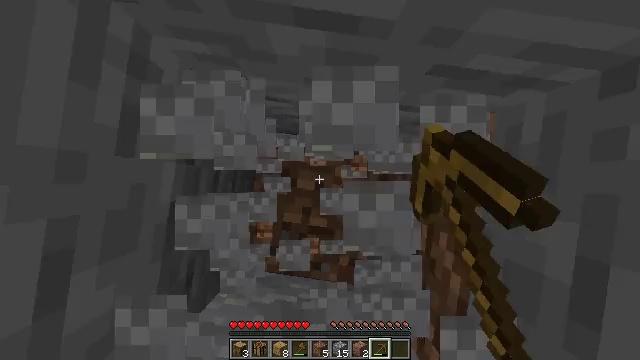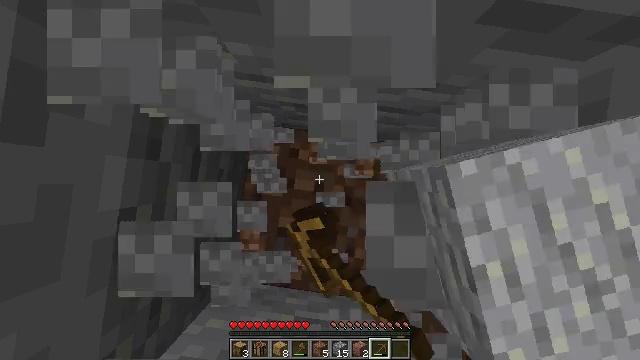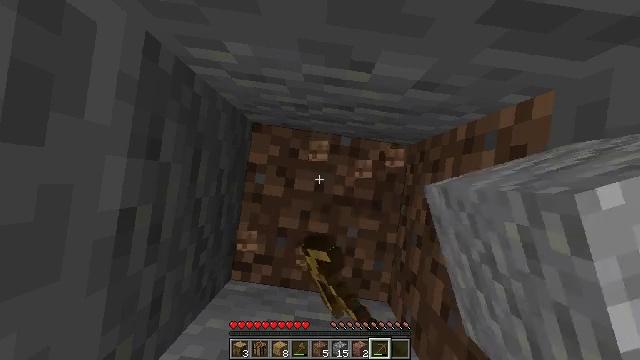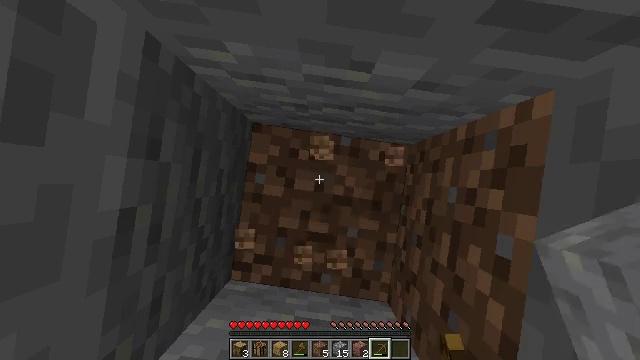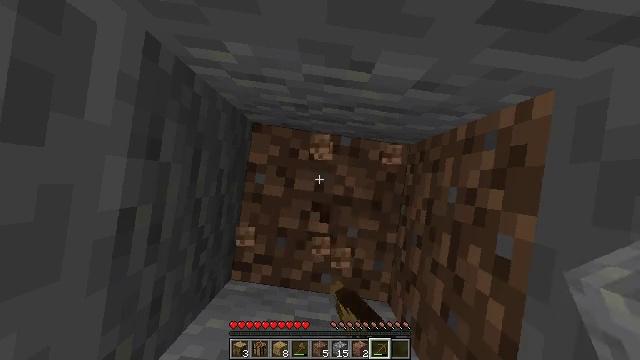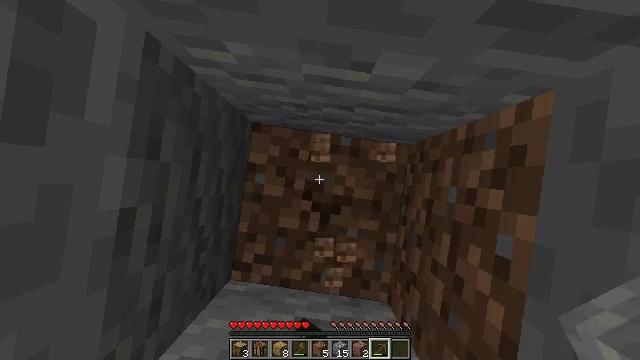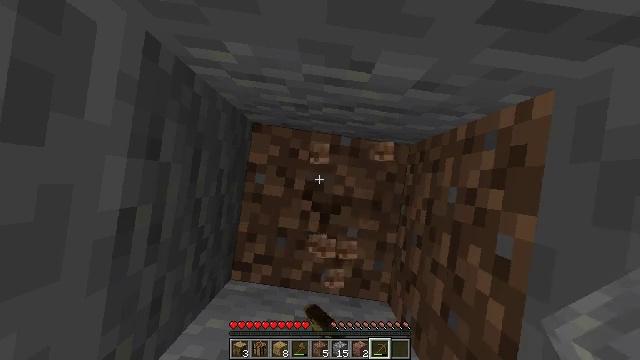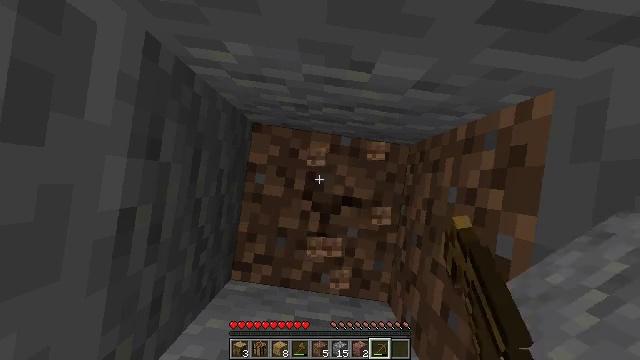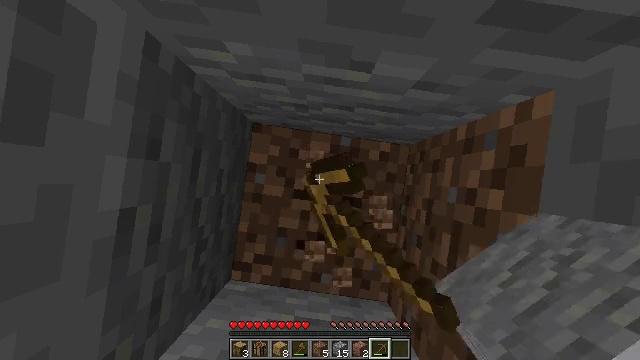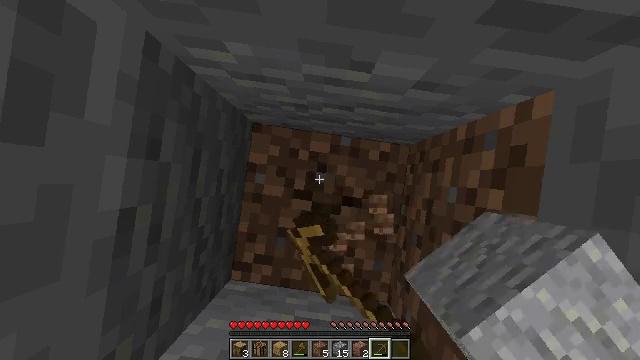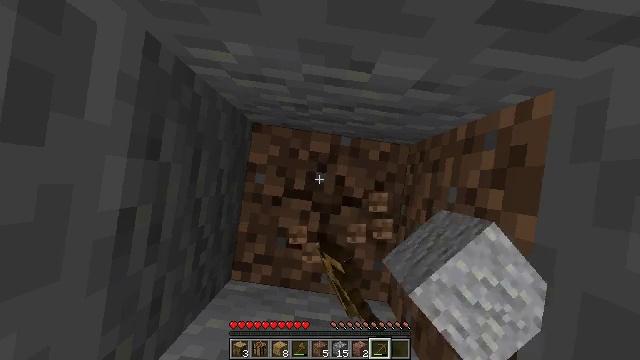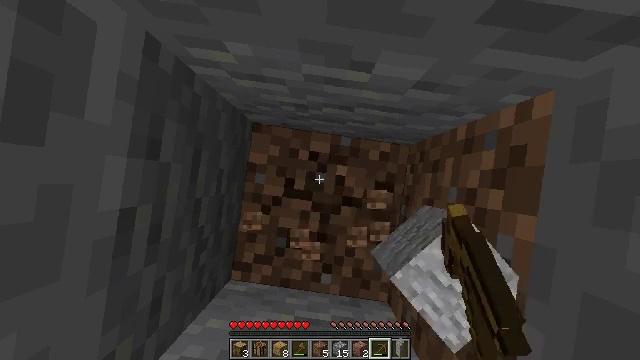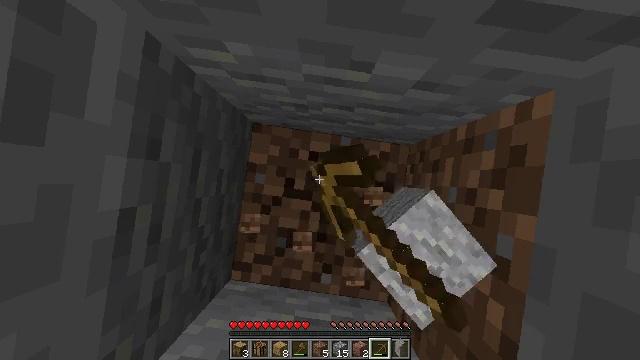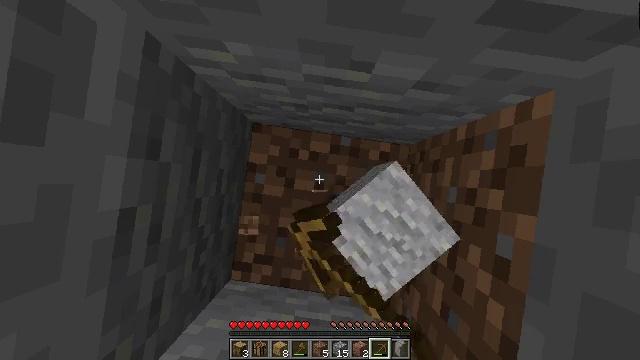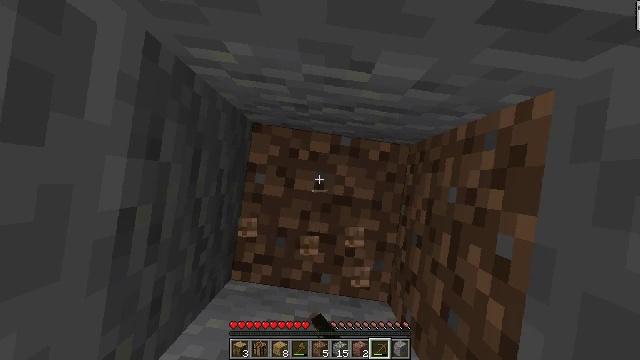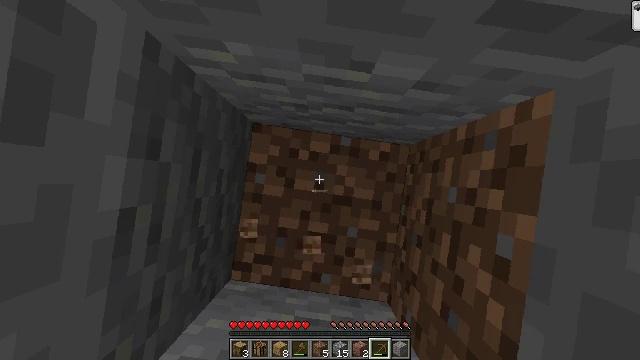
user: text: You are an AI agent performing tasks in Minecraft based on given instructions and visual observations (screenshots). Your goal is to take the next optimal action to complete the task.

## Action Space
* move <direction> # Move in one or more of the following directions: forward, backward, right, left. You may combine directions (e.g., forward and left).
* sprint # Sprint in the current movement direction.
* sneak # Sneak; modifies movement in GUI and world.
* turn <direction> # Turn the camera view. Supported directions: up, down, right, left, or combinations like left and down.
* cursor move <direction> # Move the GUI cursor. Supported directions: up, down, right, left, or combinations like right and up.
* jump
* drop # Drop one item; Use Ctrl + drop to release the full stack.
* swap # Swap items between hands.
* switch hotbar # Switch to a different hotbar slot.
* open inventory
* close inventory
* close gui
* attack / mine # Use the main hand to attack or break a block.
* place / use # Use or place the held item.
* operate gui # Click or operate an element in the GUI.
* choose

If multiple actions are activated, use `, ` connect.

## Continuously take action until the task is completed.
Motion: motion action
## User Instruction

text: Mine dirt from the ground.
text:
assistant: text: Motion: attack / mine
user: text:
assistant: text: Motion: attack / mine
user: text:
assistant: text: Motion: attack / mine
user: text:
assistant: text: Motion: attack / mine
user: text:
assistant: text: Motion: attack / mine
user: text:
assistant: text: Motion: attack / mine
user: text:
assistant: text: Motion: attack / mine
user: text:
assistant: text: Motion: attack / mine
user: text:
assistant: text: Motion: attack / mine
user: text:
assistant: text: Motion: attack / mine
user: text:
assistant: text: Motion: attack / mine
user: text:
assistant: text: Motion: attack / mine
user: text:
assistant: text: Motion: no_op
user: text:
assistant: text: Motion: no_op
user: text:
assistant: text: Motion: no_op
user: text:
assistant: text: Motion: no_op
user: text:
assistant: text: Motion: no_op
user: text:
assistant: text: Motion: no_op
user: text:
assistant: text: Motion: no_op
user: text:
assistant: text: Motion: no_op
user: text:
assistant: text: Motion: no_op
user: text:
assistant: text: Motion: no_op
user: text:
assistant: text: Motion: no_op
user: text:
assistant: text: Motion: no_op
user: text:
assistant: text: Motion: no_op
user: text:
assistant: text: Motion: no_op
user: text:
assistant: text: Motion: no_op
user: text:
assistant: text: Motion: no_op
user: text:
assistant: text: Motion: no_op
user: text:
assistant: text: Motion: no_op